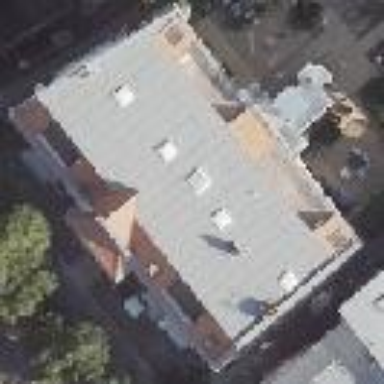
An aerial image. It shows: Unique apartment building with double saltbox roof shape.